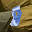
Label: 8